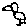
Label: bird